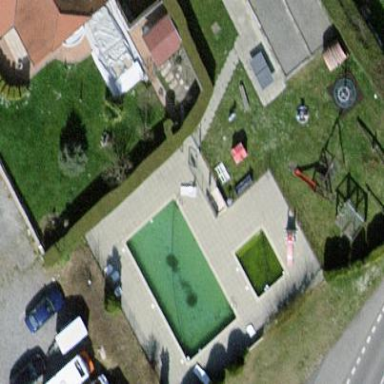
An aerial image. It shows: Swimming pool located in leisure land.